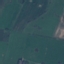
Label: Pasture